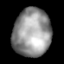
Tissue: lung
Cell type: Others
Senescence score: 0.239
Nuclear area (px): 1762
Mean DAPI intensity: 150.225